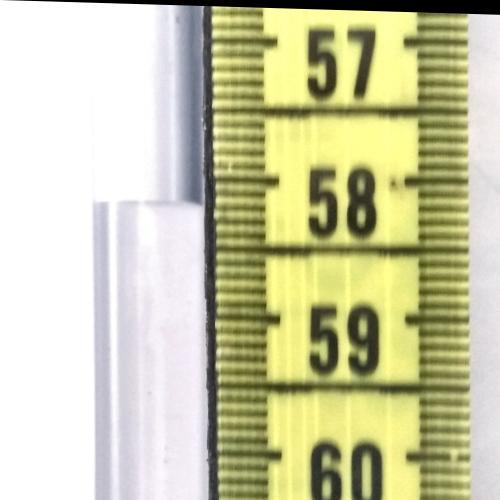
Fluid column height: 58.2 cm